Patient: sex M, age 58
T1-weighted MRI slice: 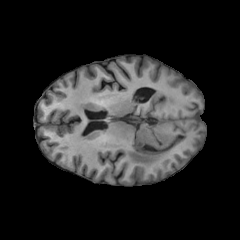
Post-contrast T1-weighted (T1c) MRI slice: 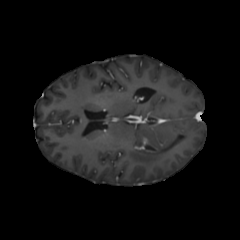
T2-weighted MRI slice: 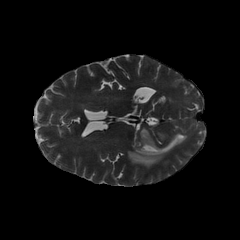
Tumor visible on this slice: yes
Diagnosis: Glioblastoma, IDH-wildtype
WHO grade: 4